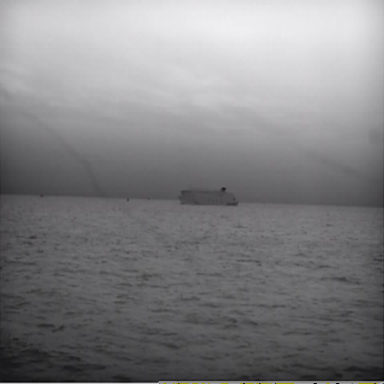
There is a container_ship in the infrared image.